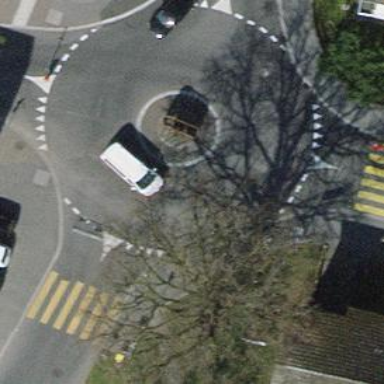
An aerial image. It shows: Roundabout at tertiary road junction.